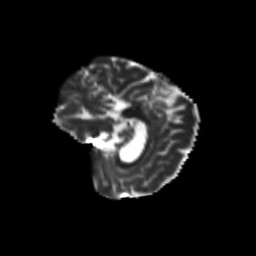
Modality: T2w
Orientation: sagittal
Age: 47
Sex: female
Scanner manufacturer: siemens
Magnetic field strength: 3 T
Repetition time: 8.6 s
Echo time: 0.095 s